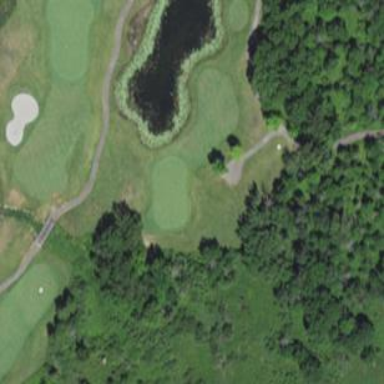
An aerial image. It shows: View of golf hole.